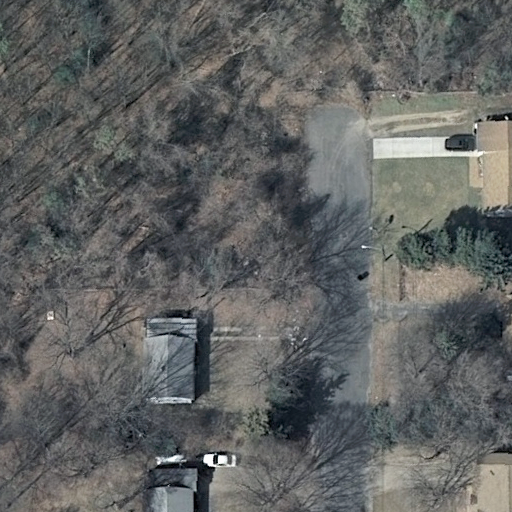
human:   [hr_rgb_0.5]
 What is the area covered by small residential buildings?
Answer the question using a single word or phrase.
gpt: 152m2

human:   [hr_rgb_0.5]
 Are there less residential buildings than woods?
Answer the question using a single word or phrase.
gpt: no

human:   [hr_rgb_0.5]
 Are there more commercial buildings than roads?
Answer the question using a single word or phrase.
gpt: no

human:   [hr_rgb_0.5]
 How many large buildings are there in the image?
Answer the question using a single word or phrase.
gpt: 0

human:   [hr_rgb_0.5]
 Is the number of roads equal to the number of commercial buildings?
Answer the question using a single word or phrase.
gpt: no

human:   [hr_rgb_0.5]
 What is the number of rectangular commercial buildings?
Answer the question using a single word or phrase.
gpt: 0

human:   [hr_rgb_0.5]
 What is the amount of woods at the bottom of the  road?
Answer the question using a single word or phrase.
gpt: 0

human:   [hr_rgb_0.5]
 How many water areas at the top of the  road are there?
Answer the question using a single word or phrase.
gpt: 0

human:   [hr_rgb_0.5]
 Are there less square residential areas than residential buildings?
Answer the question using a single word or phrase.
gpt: yes

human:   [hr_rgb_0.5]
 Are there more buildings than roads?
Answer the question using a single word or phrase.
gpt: yes

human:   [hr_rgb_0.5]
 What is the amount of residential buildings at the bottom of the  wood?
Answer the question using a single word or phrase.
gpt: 5

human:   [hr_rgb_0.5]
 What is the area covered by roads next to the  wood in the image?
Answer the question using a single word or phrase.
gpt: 0m2

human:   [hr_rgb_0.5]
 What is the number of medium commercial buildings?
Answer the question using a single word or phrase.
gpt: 0

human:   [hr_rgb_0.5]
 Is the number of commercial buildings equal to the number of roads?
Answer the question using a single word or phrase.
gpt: no

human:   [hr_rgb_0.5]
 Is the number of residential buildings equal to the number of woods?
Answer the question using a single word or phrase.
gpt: no

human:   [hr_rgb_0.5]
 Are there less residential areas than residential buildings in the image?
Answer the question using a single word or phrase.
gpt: yes

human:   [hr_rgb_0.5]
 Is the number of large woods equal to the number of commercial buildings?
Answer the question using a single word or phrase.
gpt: no

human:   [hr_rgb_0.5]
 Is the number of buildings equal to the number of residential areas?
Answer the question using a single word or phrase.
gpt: no

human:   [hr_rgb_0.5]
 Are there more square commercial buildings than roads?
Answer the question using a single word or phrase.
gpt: no

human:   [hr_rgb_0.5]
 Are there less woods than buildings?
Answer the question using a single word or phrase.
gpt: yes

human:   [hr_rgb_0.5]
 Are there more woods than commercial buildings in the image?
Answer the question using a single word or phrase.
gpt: yes

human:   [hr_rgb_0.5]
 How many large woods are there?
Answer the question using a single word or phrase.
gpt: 1

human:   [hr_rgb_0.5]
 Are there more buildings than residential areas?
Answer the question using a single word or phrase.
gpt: yes

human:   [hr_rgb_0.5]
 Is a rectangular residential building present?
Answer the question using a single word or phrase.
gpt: yes

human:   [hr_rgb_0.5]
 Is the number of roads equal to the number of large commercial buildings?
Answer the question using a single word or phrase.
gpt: no

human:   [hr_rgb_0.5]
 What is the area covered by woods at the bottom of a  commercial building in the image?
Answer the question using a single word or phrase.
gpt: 0m2

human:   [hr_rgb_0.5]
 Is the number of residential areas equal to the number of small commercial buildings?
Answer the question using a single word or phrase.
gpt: no

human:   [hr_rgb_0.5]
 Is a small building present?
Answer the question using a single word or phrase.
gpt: yes

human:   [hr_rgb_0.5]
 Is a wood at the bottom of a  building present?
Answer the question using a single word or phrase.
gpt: no

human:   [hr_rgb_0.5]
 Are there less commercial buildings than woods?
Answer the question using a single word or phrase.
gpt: yes

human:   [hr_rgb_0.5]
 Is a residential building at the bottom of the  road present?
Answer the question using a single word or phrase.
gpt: yes

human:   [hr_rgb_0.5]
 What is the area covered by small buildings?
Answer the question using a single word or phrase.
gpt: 152m2

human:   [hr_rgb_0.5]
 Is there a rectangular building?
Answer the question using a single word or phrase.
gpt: yes

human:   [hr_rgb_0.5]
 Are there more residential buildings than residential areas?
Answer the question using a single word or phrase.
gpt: yes

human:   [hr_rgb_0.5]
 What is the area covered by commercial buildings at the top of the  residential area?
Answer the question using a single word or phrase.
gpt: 0m2

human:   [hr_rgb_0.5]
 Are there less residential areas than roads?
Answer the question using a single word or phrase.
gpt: no